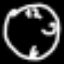
Label: clock